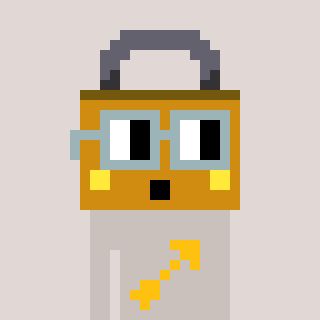
a pixel art character with square dark gray glasses, a lock-shaped head and a foggrey-colored body on a warm background